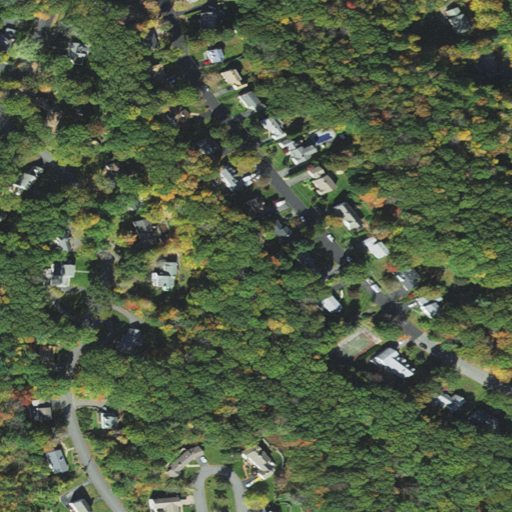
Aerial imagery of mountain in Massachusetts named Bickford Hill containing deciduous forest, open development, low intensity development, and medium intensity development